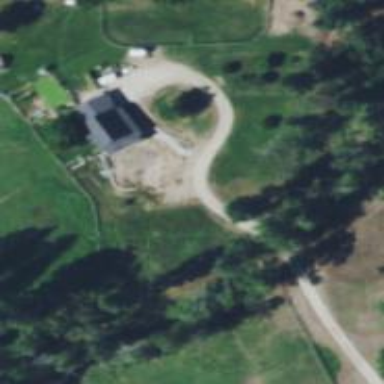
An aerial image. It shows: Driveway leading to service road.